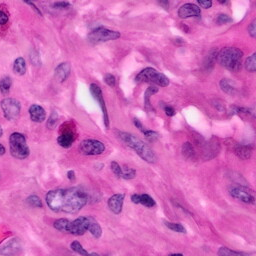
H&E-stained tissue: Pancreatic